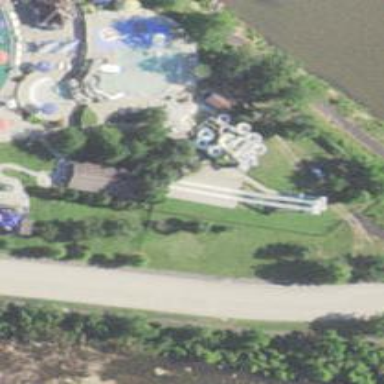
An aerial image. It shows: Water slide attraction.